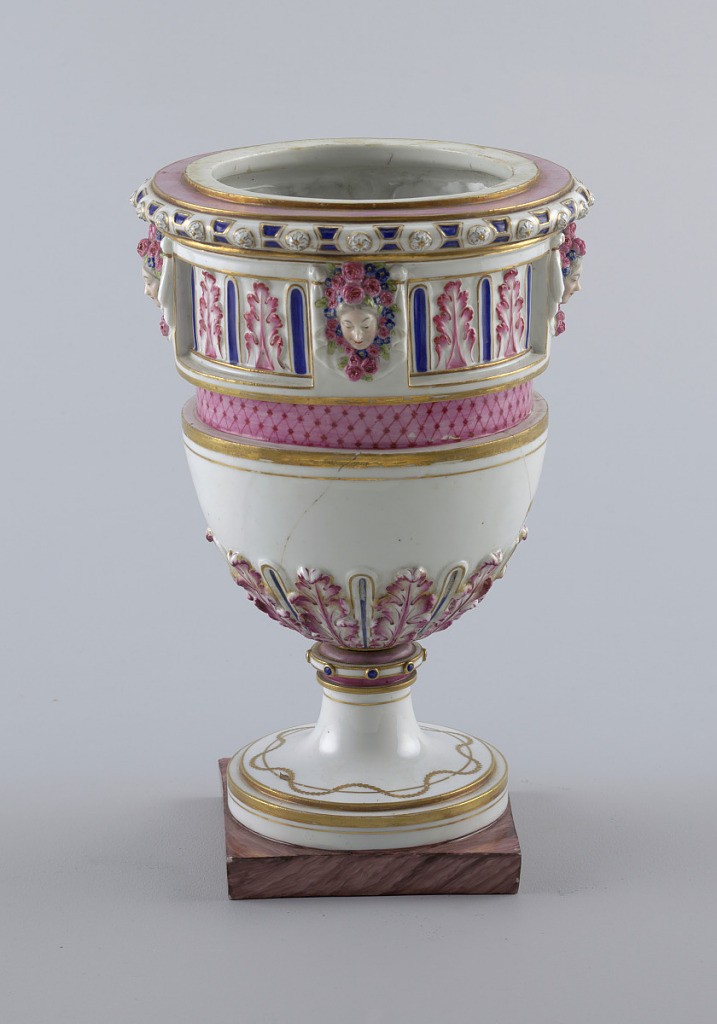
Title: Vase on Pedestal
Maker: Niderviller Porcelain Factory, French, active from 1754
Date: ca. 1785
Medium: porcelain, vitreous enamel, gold
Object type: vase and pedestal
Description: Bottom of bowl on outside decorated with loops and acanthus leaves in relief. Upper portion decorated by friezes of triglyph-like rectangles, repeating loops of acanthus and one taper of mercarous on drapery.  Rich torus moulding at top and at top of cavetto pedestal, which rests on square base.